Question: I cannot view the error as it cuts off in visual studio. Is there a window that I am missing out on? At the moment, I have been copying and pasting the error in a notepad so that I can see the actual error message.

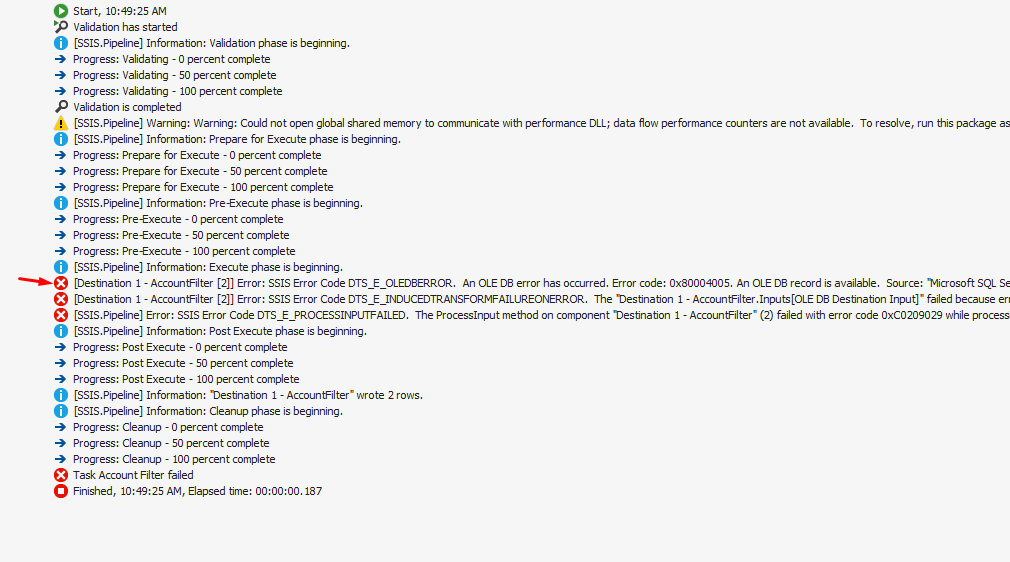
Answer: Actually, the View -> Error List will show you things wrong with your package at design time.
What you're seeing on the Results tab, the run-time information, is also going to be available to you in the 'Output' window View -> Output or Ctrl+Alt+O for those who prefer keystrokes.